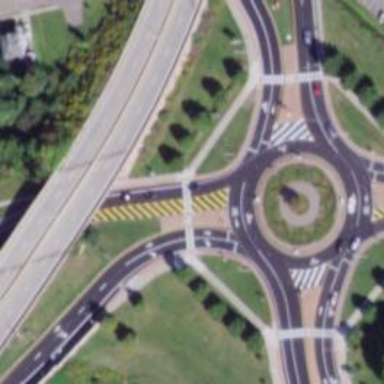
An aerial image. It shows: Primary highway intersecting roundabout.